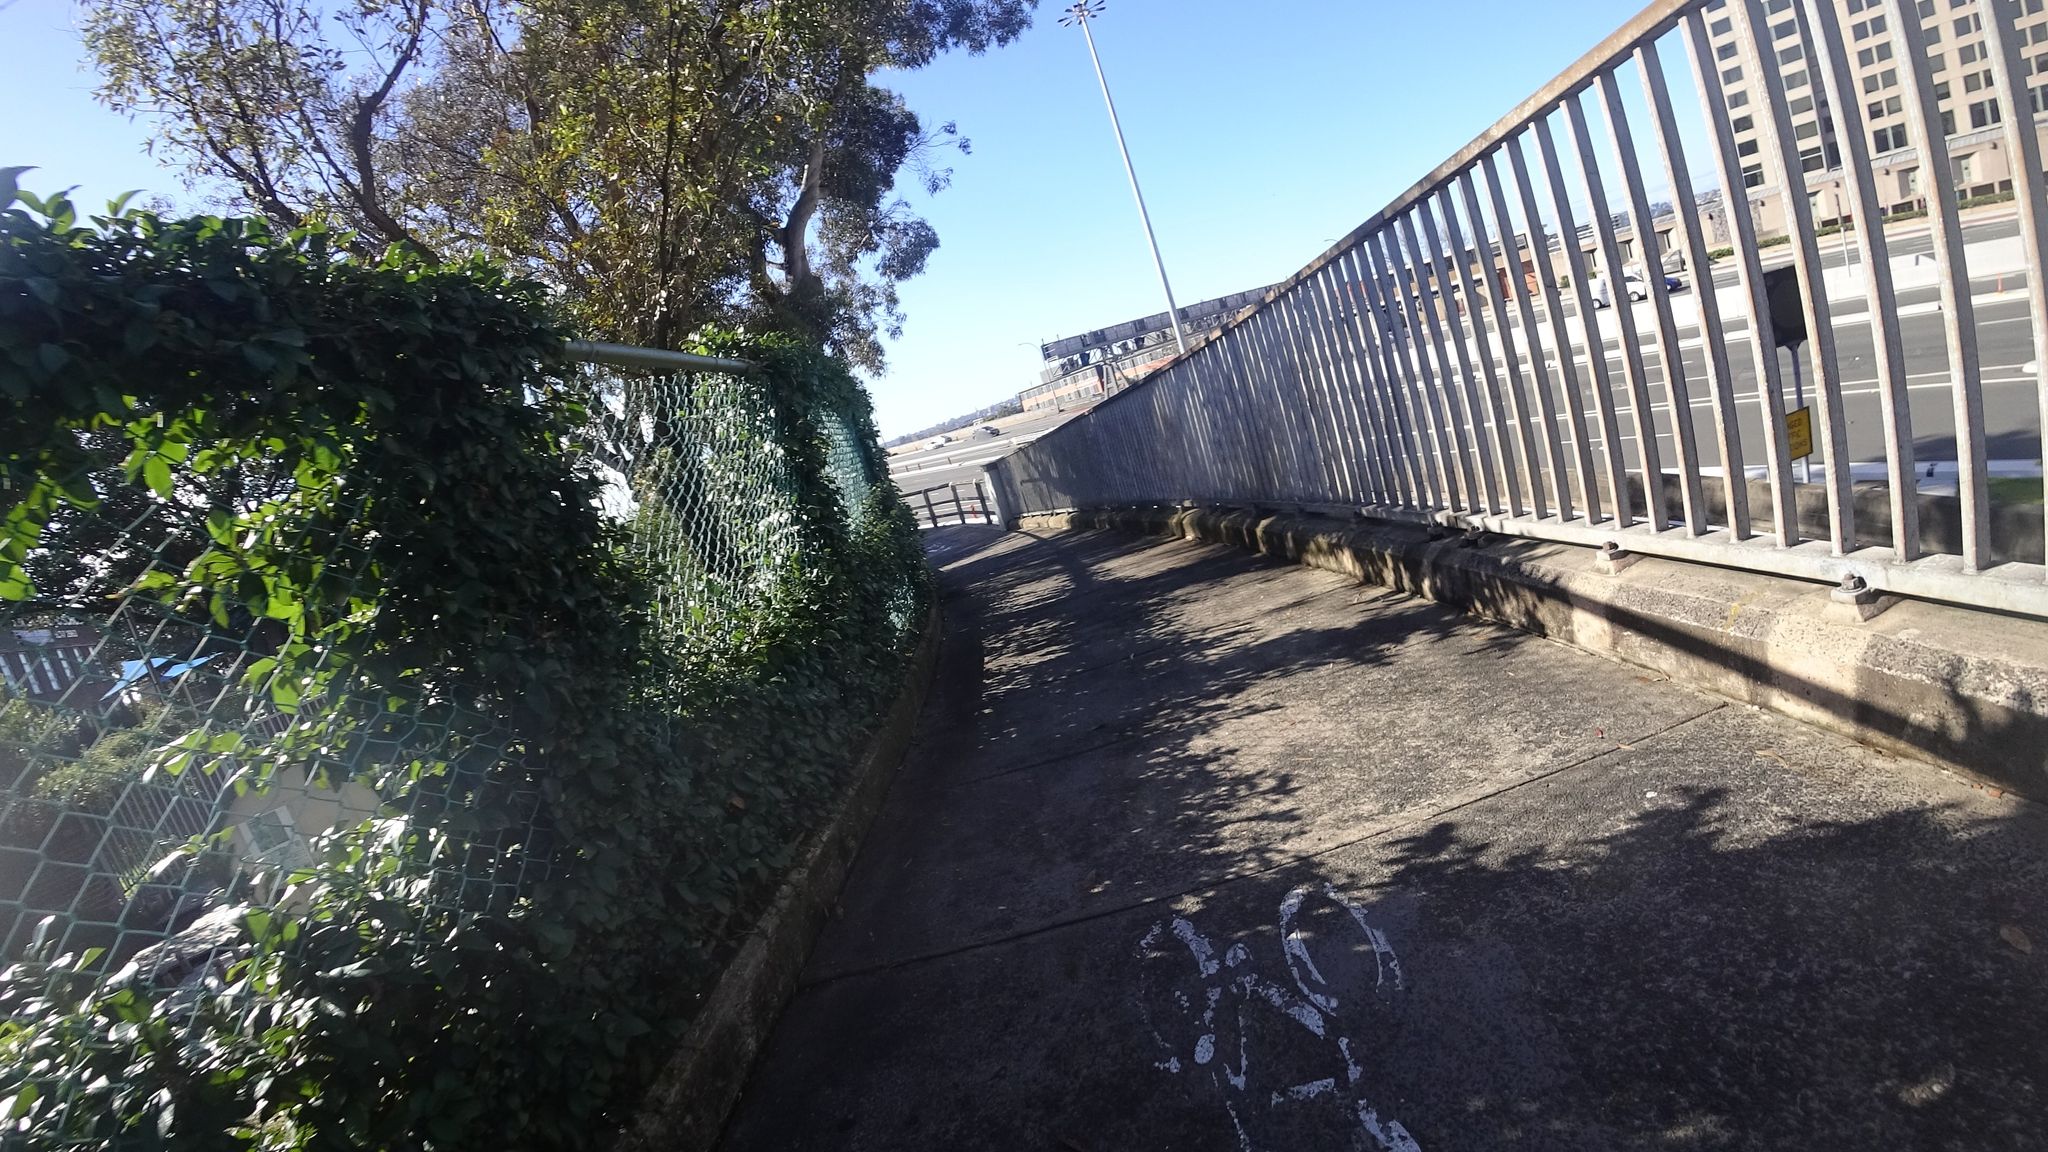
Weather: clear
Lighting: day
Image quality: good
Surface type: cycling surface
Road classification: cycleway, unclassified
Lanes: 2, 1
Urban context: urban centre
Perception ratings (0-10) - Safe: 0.4, Lively: 2.18, Beautiful: 4.55, Boring: 7.36, Depressing: 3.34, Wealthy: 2.05